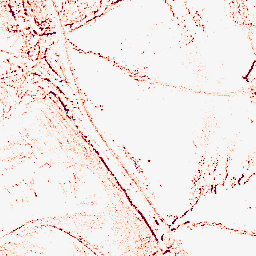
Category: morphological
Decomposition family: morphological_square
Decomposition parameters: operation: opening
size: 3
Upsampling method: cubic_catmull_rom
Upsampling parameters: scale: 8
Upsampling scale: 8